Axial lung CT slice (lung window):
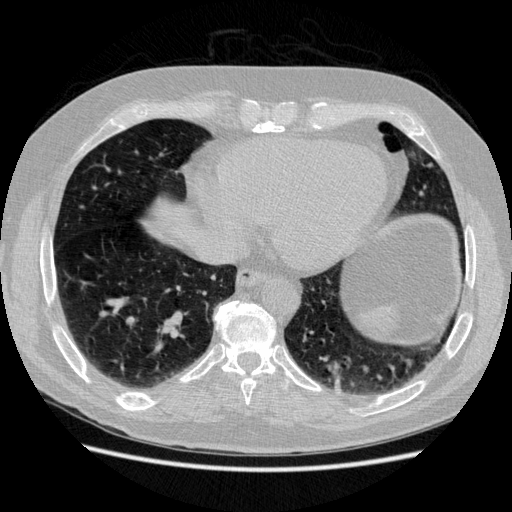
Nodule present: no